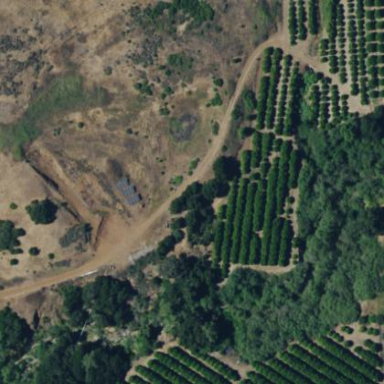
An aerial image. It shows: Orchard.